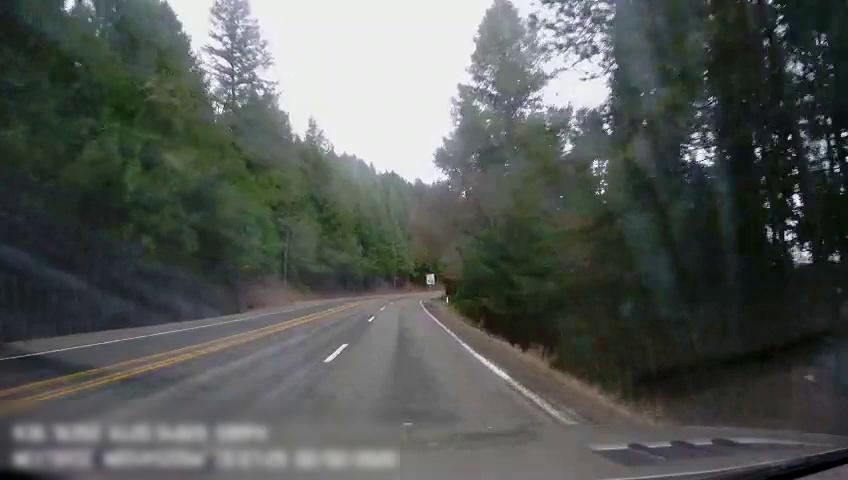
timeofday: Day
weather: Cloudy
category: Drivable Space
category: Lanes | Opposite Lane
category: Lanes | Opposite Lane
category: Lanes | Alternate Lane
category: Lanes | Current Lane
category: Lanes | Current Lane
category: Traffic | Signs